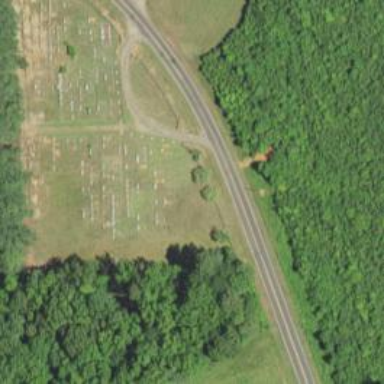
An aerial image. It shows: Cemetery.